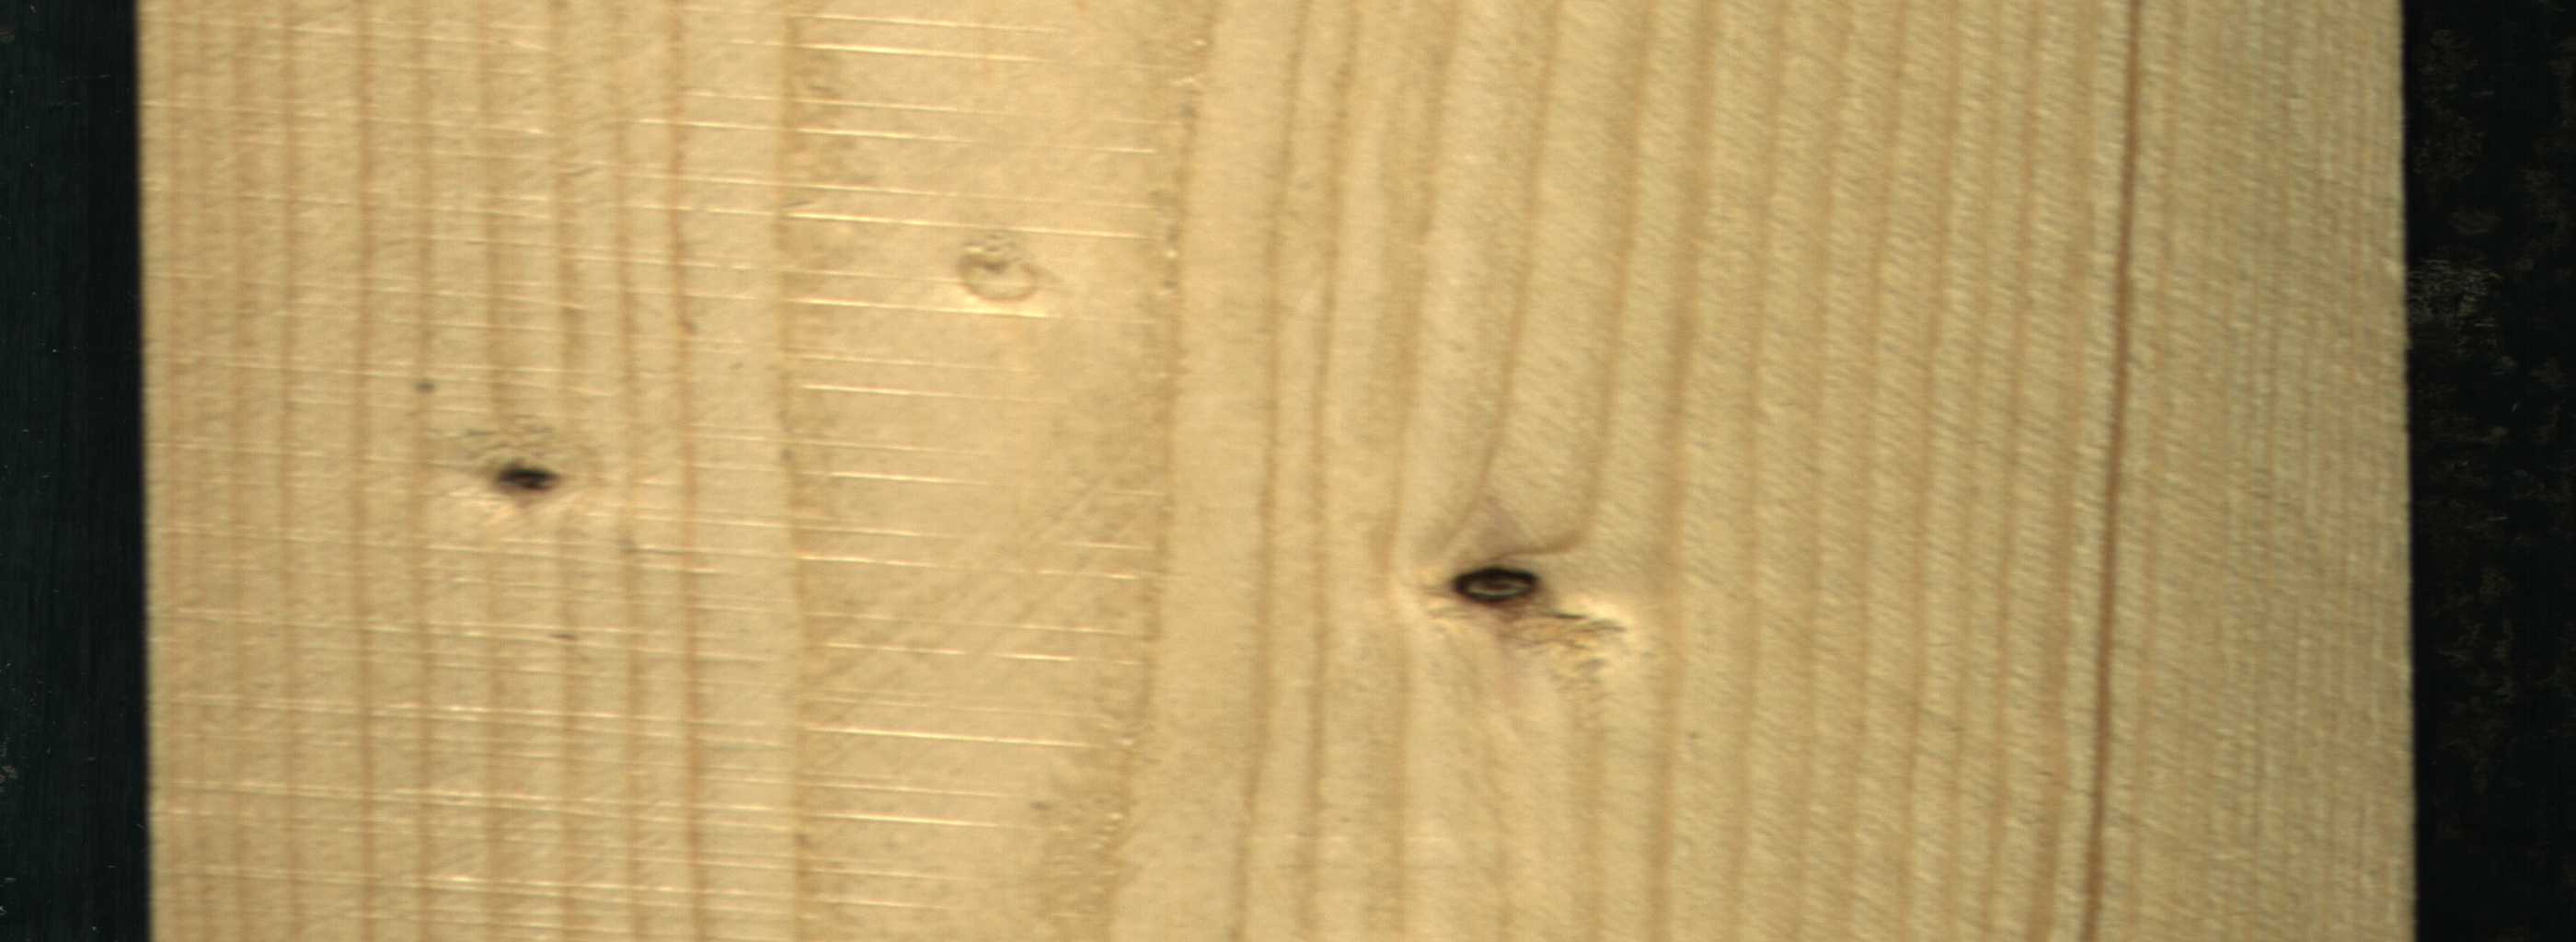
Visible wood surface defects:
Dead_Knot
Dead_Knot